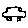
Label: car